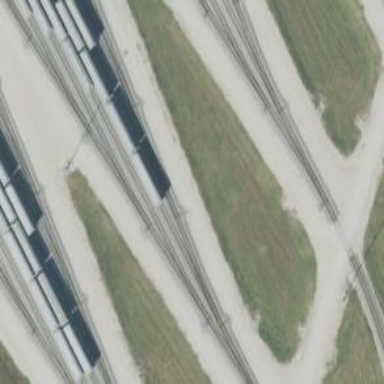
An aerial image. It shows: Railway yard in service.